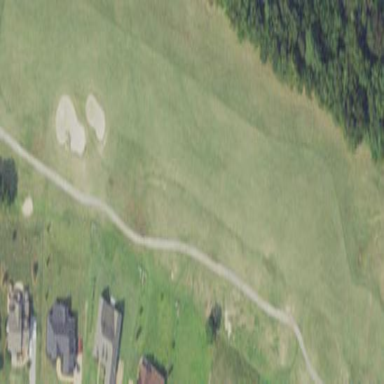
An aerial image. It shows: Grassy fairway on golf course.